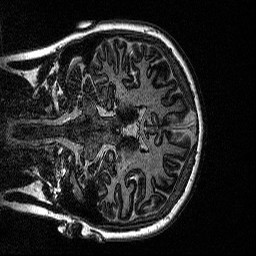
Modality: MP2RAGE
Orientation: coronal
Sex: female
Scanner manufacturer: siemens
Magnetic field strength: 3 T
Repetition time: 5 s
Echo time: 0.00292 s